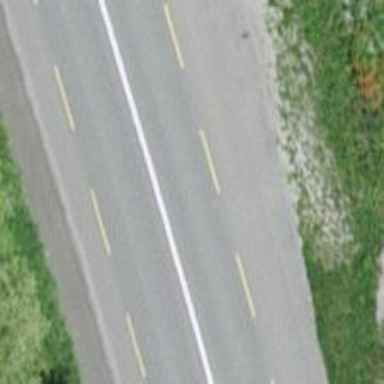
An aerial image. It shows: Lane designated for cycling.